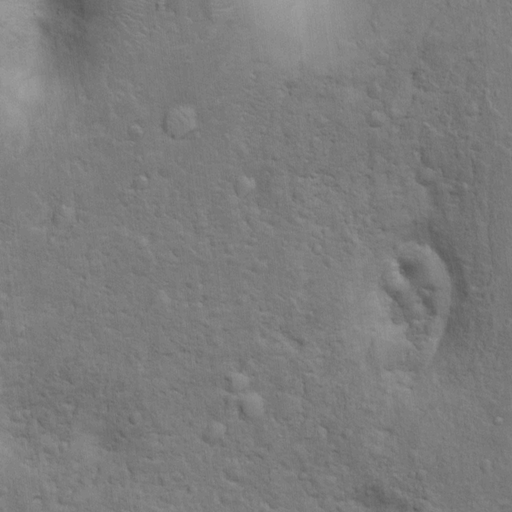
Classes present: Background, Cone